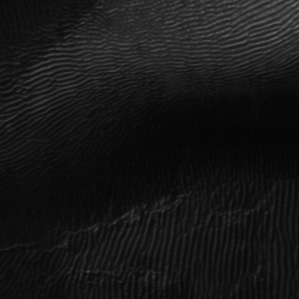
Label: frost